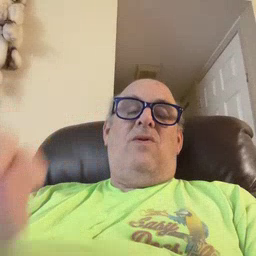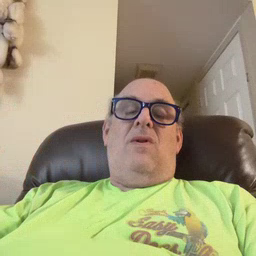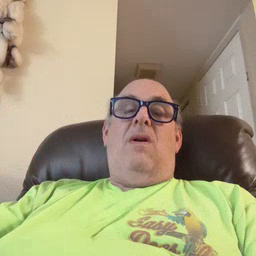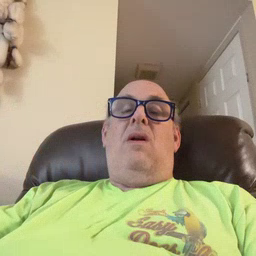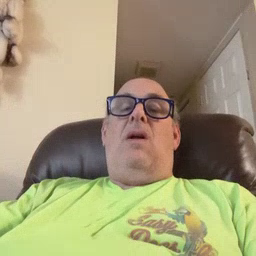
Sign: carrot